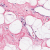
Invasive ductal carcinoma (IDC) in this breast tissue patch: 0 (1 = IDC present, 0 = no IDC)